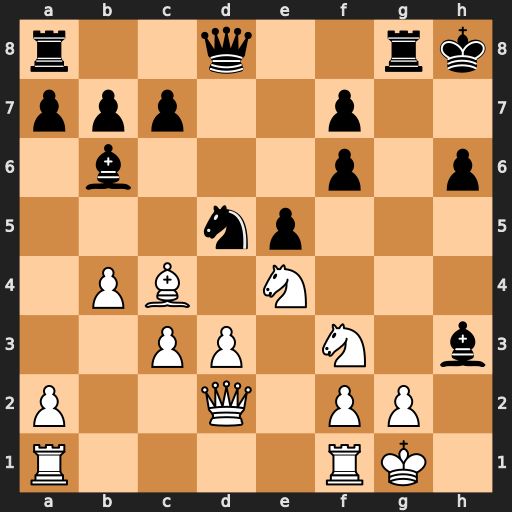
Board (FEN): r2q2rk/ppp2p2/1b3p1p/3np3/1PB1N3/2PP1N1b/P2Q1PP1/R4RK1
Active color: w
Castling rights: -
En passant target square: -
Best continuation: Qxh6#